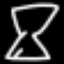
Label: hourglass